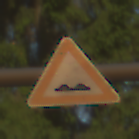
Verkehrszeichen: UnebeneFahrbahn
Umgebung: Outdoor, Suburban
Tageszeit: SunriseSunset
Wetter: PartlyCloudy
Licht: Natural
Jahreszeit: NotSpecified
Kontrast: MediumContrast